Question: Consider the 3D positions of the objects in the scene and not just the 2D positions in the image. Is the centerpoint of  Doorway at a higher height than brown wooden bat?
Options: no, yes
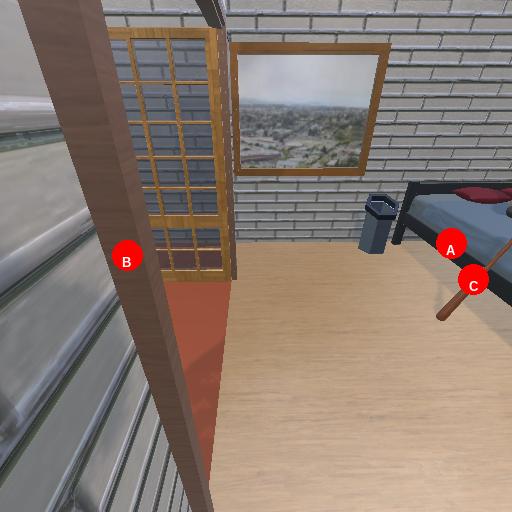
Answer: no